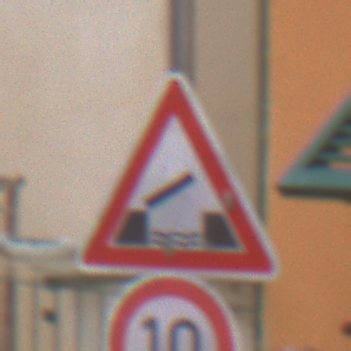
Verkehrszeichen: BeweglicheBruecke
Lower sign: Geschwindigkeit10
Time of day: Midday
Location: Outdoor (Urban)
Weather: Overcast
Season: NotSpecified
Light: Natural